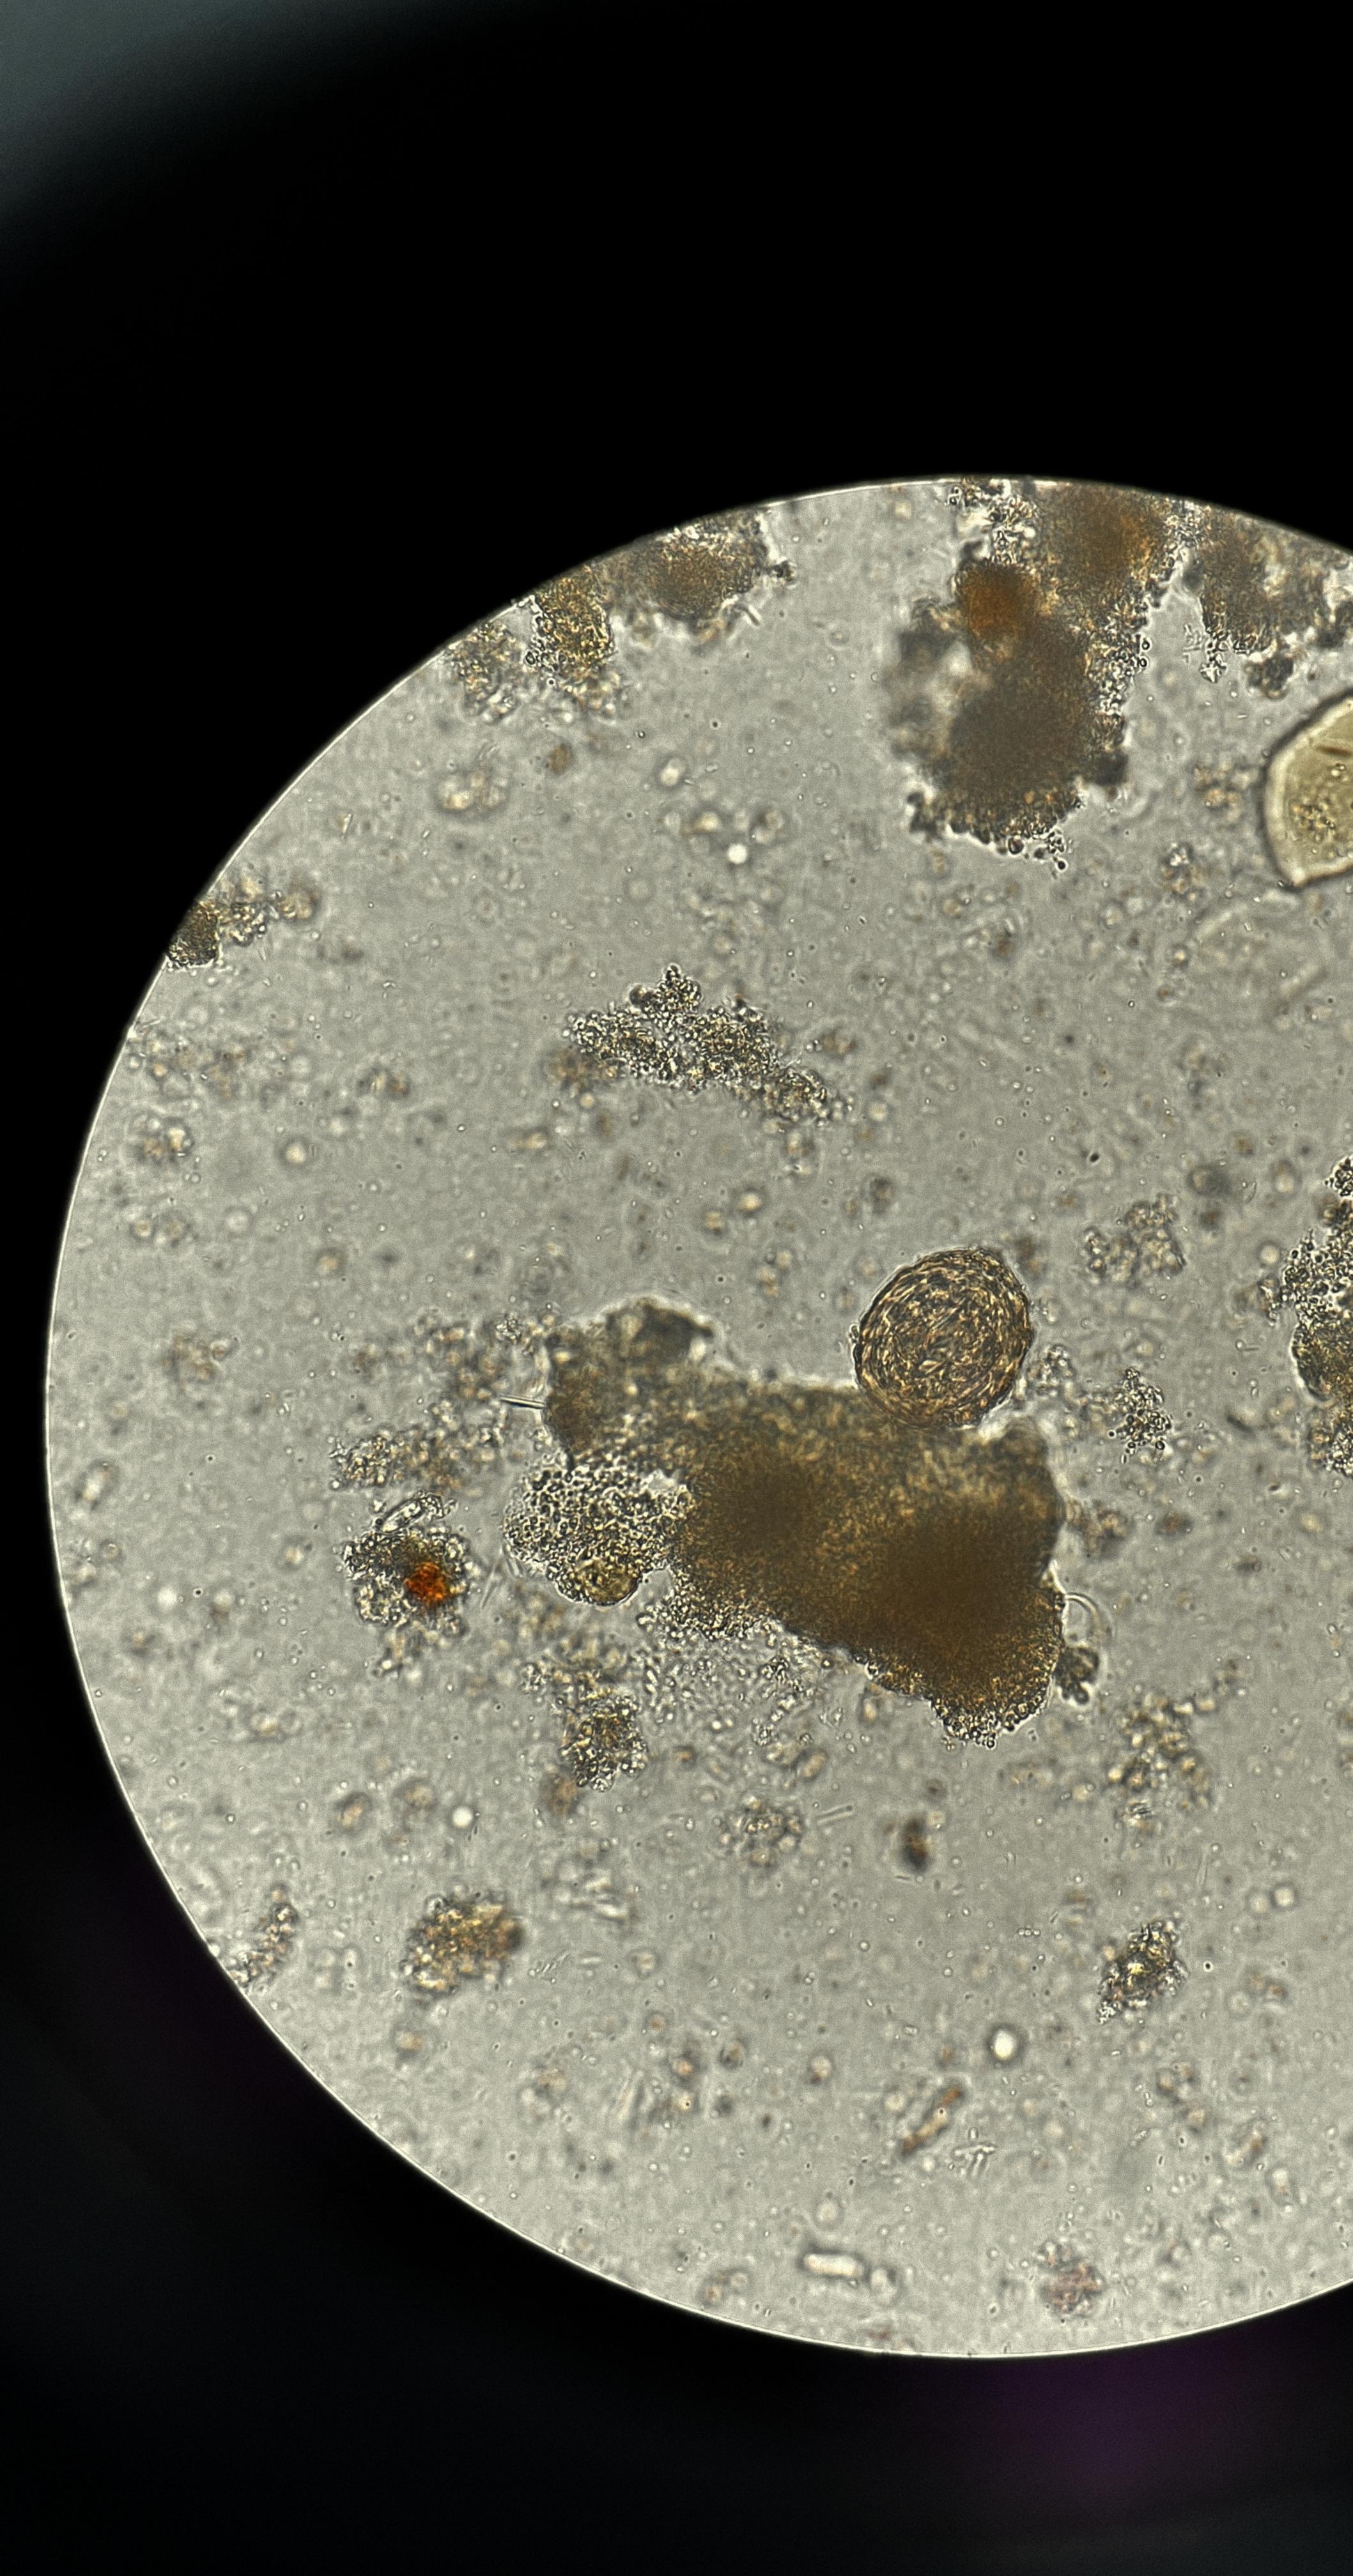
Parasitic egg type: Ascaris lumbricoides